Question: I need help to create a mask of an image where parts of the image are black due to Masking but some part still retain the original color of the image. Imagine a thug that wears a ski mask where part of the eye and mouth is the thug's skin while the rest of the face are covered with the ski mask.

Basically what I want is the eyebrows, eye and lips part should retain the original image but the rest of the mask stay white like the picture above.
So far by using PIL, I have successfully create a mask and fill out the inside of the "eye" part with black color
'''
def getmask(img,jawline,eyebrows,eyes,mouth):
img = cv2.cvtColor(img, cv2.COLOR_RGB2GRAY)
imArray = np.asarray(img)
# create mask
polygon = jawline.flatten().tolist()
maskIm = Image.new('L', (imArray.shape[1], imArray.shape[0]), 0)
ImageDraw.Draw(maskIm).polygon(polygon, outline=1, fill='white')
#ImageDraw.Draw(maskIm).polygon(polygon, outline=(1))
# draw eyes
righteyes=eyes[0:6].flatten().tolist()
ImageDraw.Draw(maskIm).polygon(righteyes, outline=1,fill='black')
lefteyes=eyes[6:].flatten().tolist()
ImageDraw.Draw(maskIm).polygon(lefteyes, outline=1,fill='black')
mask = np.array(maskIm)
# draw eyebrows
rightbrows=eyebrows[0:6].flatten().tolist()
ImageDraw.Draw(maskIm).polygon(rightbrows, outline=2, fill='black')
leftbrows=eyebrows[6:].flatten().tolist()
ImageDraw.Draw(maskIm).polygon(leftbrows, outline=2, fill='black')
# draw mouth
mouth=mouth.flatten().tolist()
ImageDraw.Draw(maskIm).polygon(mouth, outline=1, fill='black')
mask = np.array(maskIm)
return mask
'''
those jawline, eyebrows, eyes, mouth contains the (x,y) coordinate for the related part of the face and I only need to retain the color on Eyebrows,eyes and mouth part. I hope someone can help me solve it
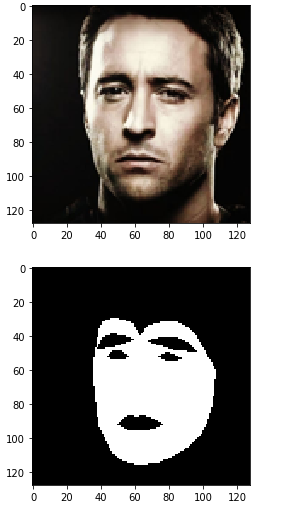
Answer: If you have a mask where by the area's you want to keep are in white then you can simply do a 'bitwise_or' with it on the original image.
In your case we have to invert the mask so that the background is black and the ROI's are white.
'''
mask = cv2.bitwise_not(mask)
masked = cv2.bitwise_or(image, image, mask=mask)
'''
Here is an example of the output:
<URL>
For the rest of his face to be black you would just set all the values outside of the ROI to black in the mask. One way would be to use the coordinates provided by
'np.where(mask != 0)'
Example Code:
<URL>